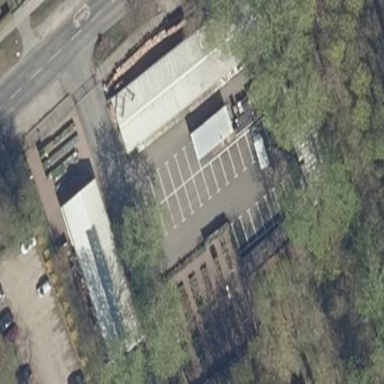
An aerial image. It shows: Garden center.